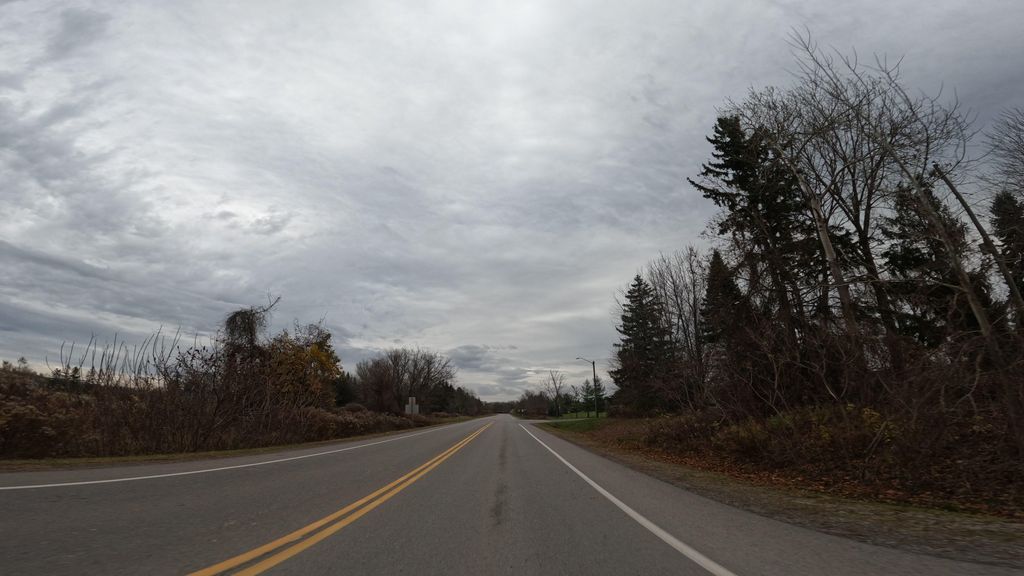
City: hamilton